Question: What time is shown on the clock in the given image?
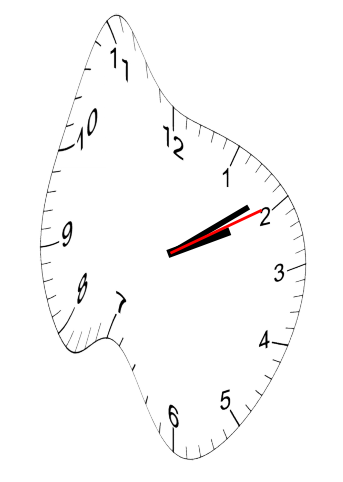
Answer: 02:09:10